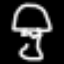
Label: mushroom